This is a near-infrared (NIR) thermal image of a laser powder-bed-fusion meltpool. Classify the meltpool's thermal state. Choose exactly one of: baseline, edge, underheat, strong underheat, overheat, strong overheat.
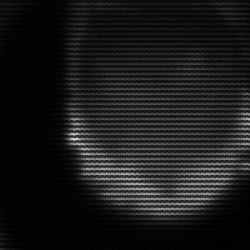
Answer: edge